Question: I have been trying to figure out the full width half maximum (FWHM) of the the blue peak (see image). The green peak and the magenta peak combined make up the blue peak. I have been using the following equation to find the FWHM of the green and magenta peaks: 'fwhm = 2*np.sqrt(2*(math.log(2)))*sd' where sd = standard deviation. I created the green and magenta peaks and I know the standard deviation which is why I can use that equation.
I created the green and magenta peaks using the following code:
'''
def make_norm_dist(self, x, mean, sd):
import numpy as np
norm = []
for i in range(x.size):
norm += [1.0/(sd*np.sqrt(2*np.pi))*np.exp(-(x[i] - mean)**2/(2*sd**2))]
return np.array(norm)
'''
If I did not know the blue peak was made up of two peaks and I only had the blue peak in my data, how would I find the FWHM?

I have been using this code to find the peak top:
'''
peak_top = 0.0e-1000
for i in x_axis:
if i > peak_top:
peak_top = i
'''
I could divide the 'peak_top' by 2 to find the half height and then try and find y-values corresponding to the half height, but then I would run into trouble if there are no x-values exactly matching the half height.
I am pretty sure there is a more elegant solution to the one I am trying.
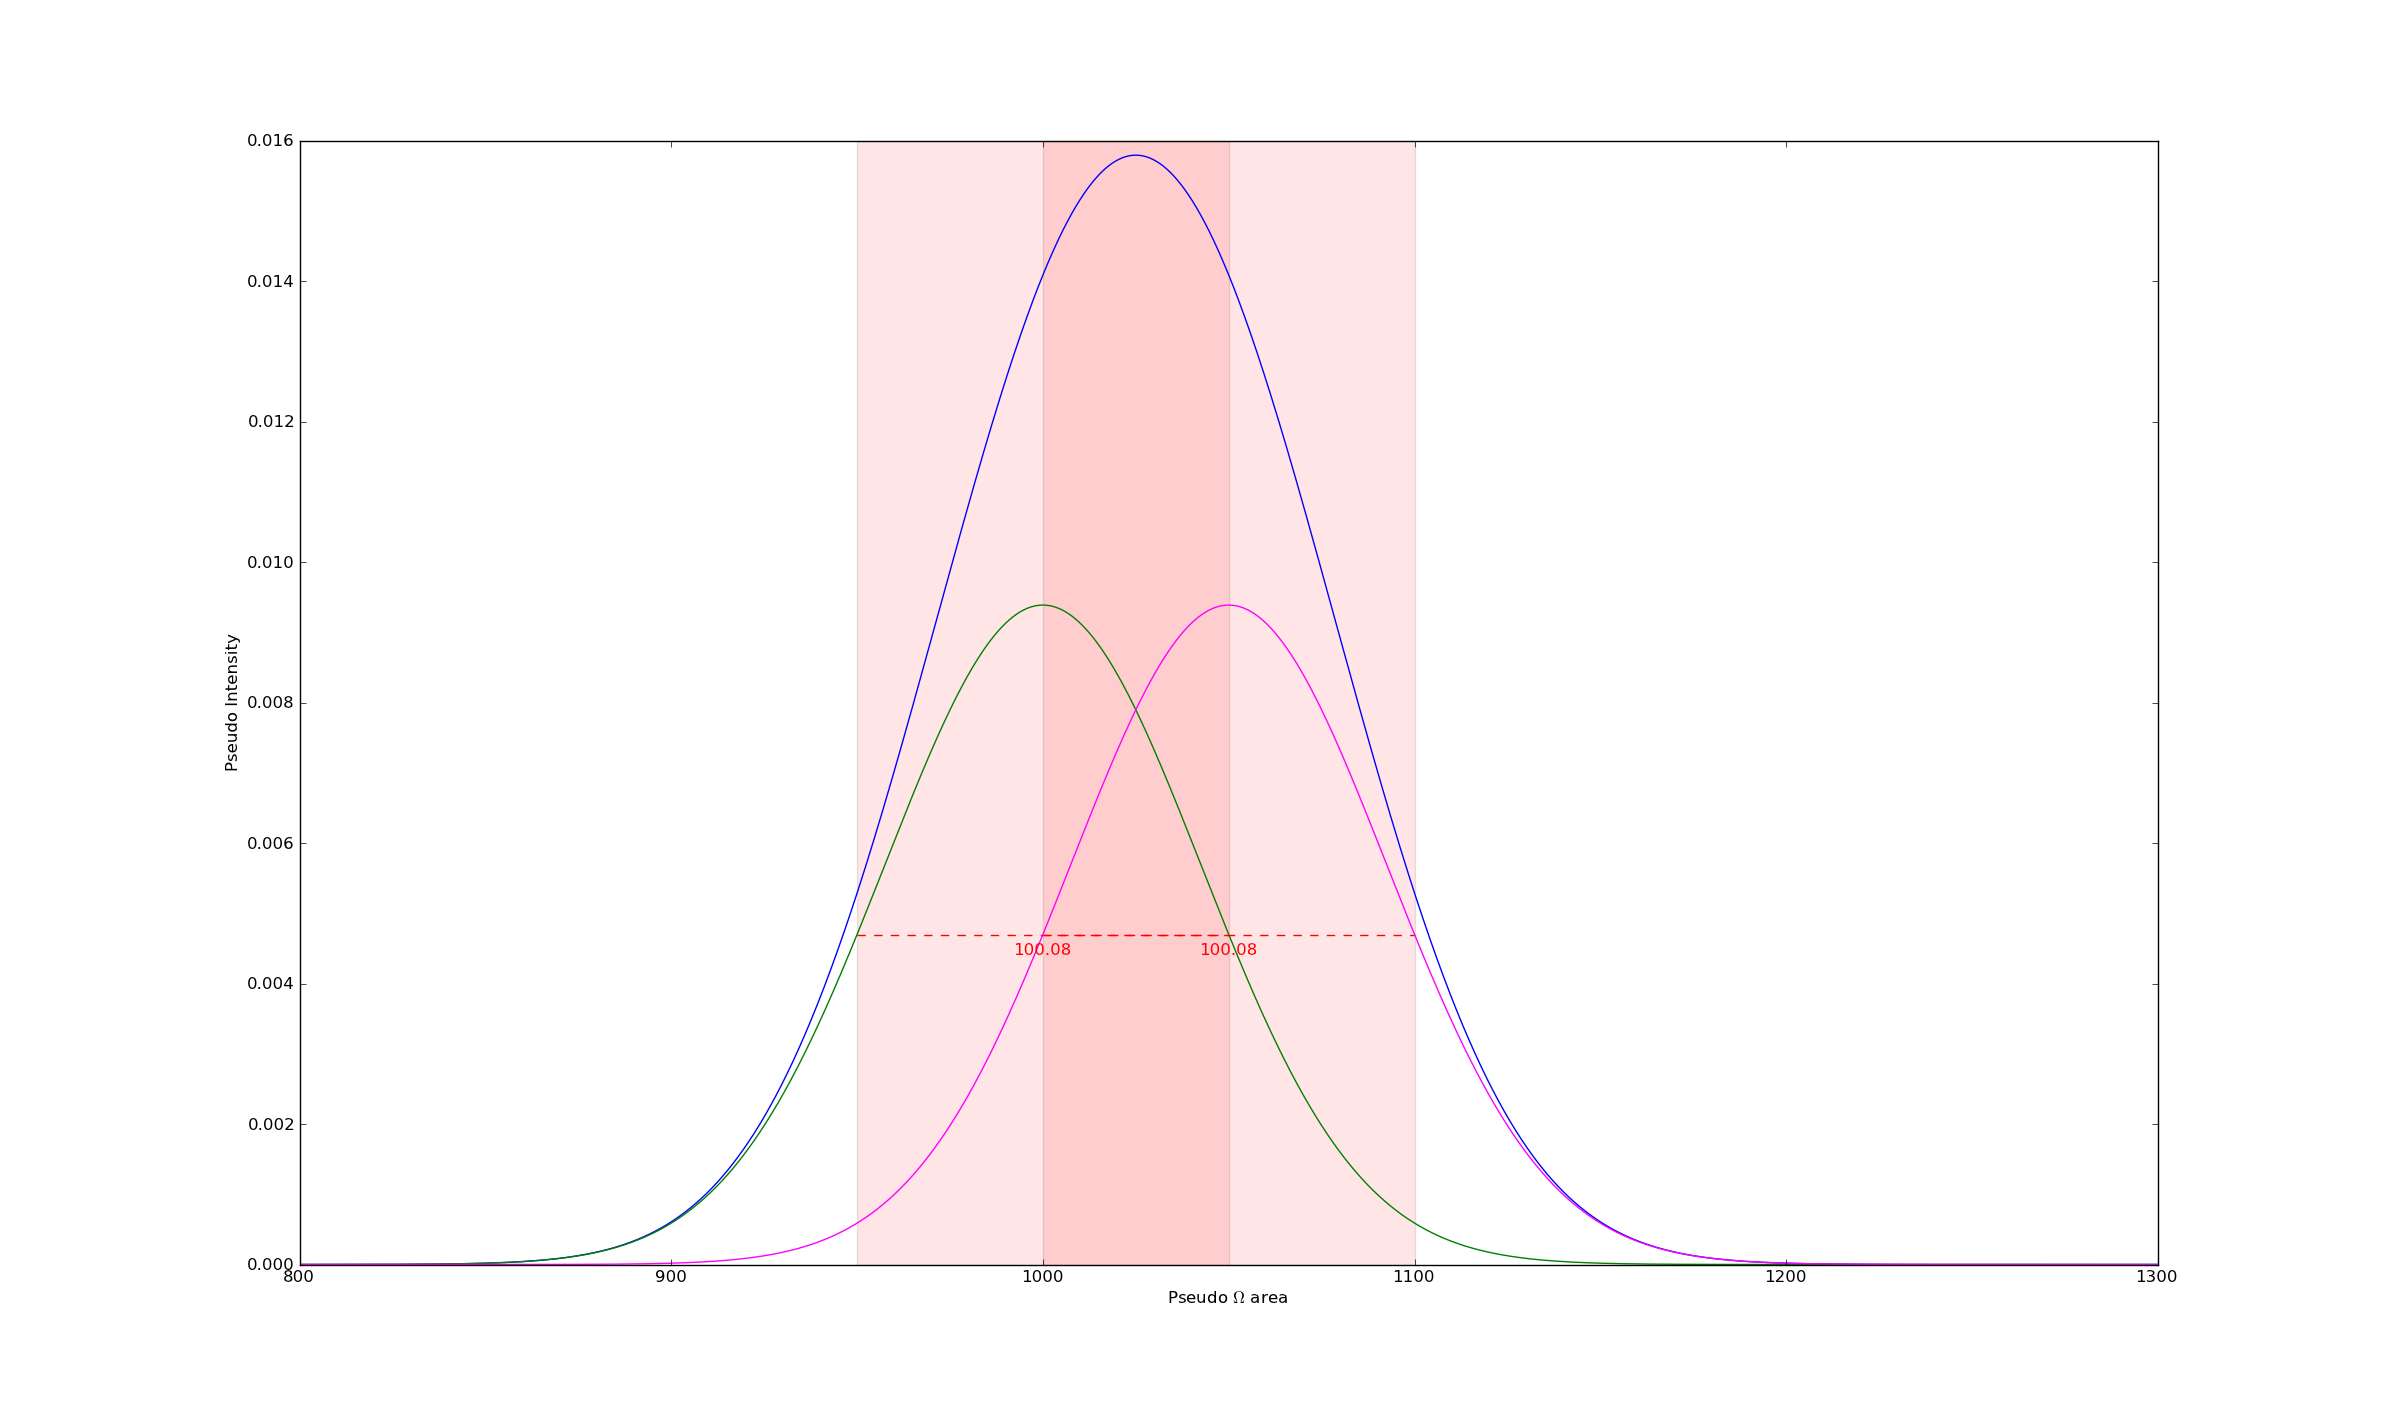
Answer: You can use spline to fit the [blue curve - peak/2], and then find it's roots:
'''
import numpy as np
from scipy.interpolate import UnivariateSpline
def make_norm_dist(x, mean, sd):
return 1.0/(sd*np.sqrt(2*np.pi))*np.exp(-(x - mean)**2/(2*sd**2))
x = np.linspace(10, 110, 1000)
green = make_norm_dist(x, 50, 10)
pink = make_norm_dist(x, 60, 10)
blue = green + pink
# create a spline of x and blue-np.max(blue)/2
spline = UnivariateSpline(x, blue-np.max(blue)/2, s=0)
r1, r2 = spline.roots() # find the roots
import pylab as pl
pl.plot(x, blue)
pl.axvspan(r1, r2, facecolor='g', alpha=0.5)
pl.show()
'''
Here is the result: